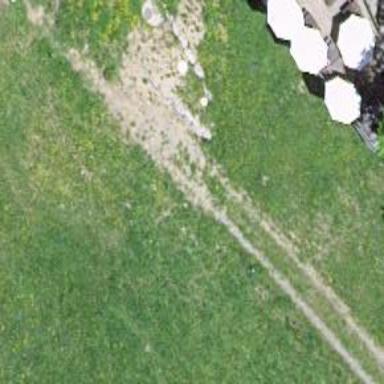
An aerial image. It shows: Unpaved path.